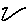
Label: zigzag